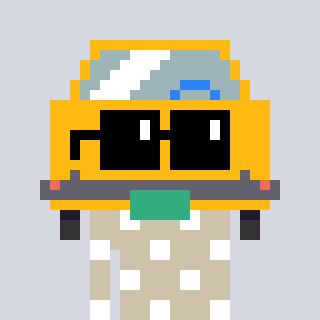
a pixel art character with square black sunglasses, a taxi-shaped head and a bege-colored body on a cool background